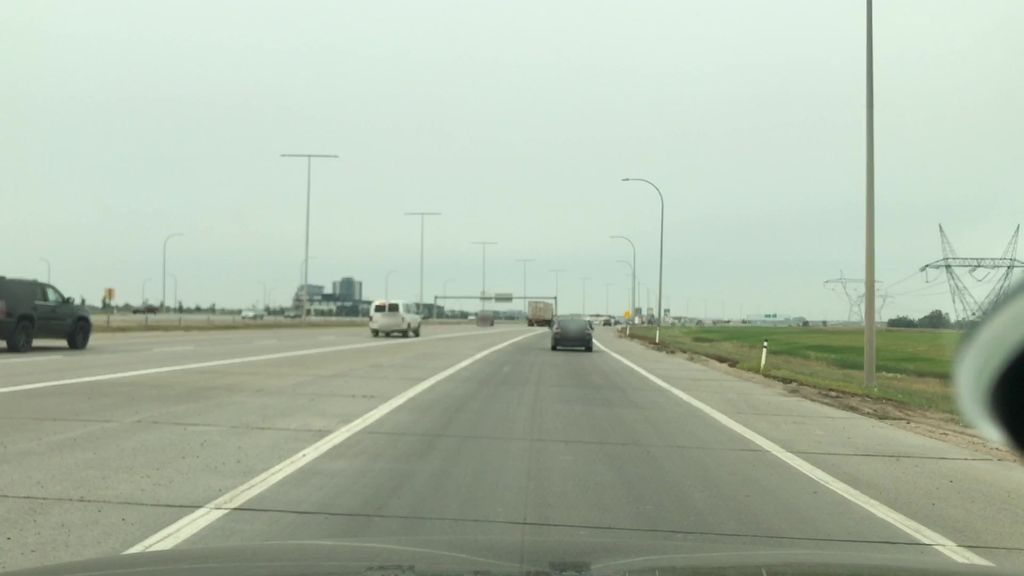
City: edmonton